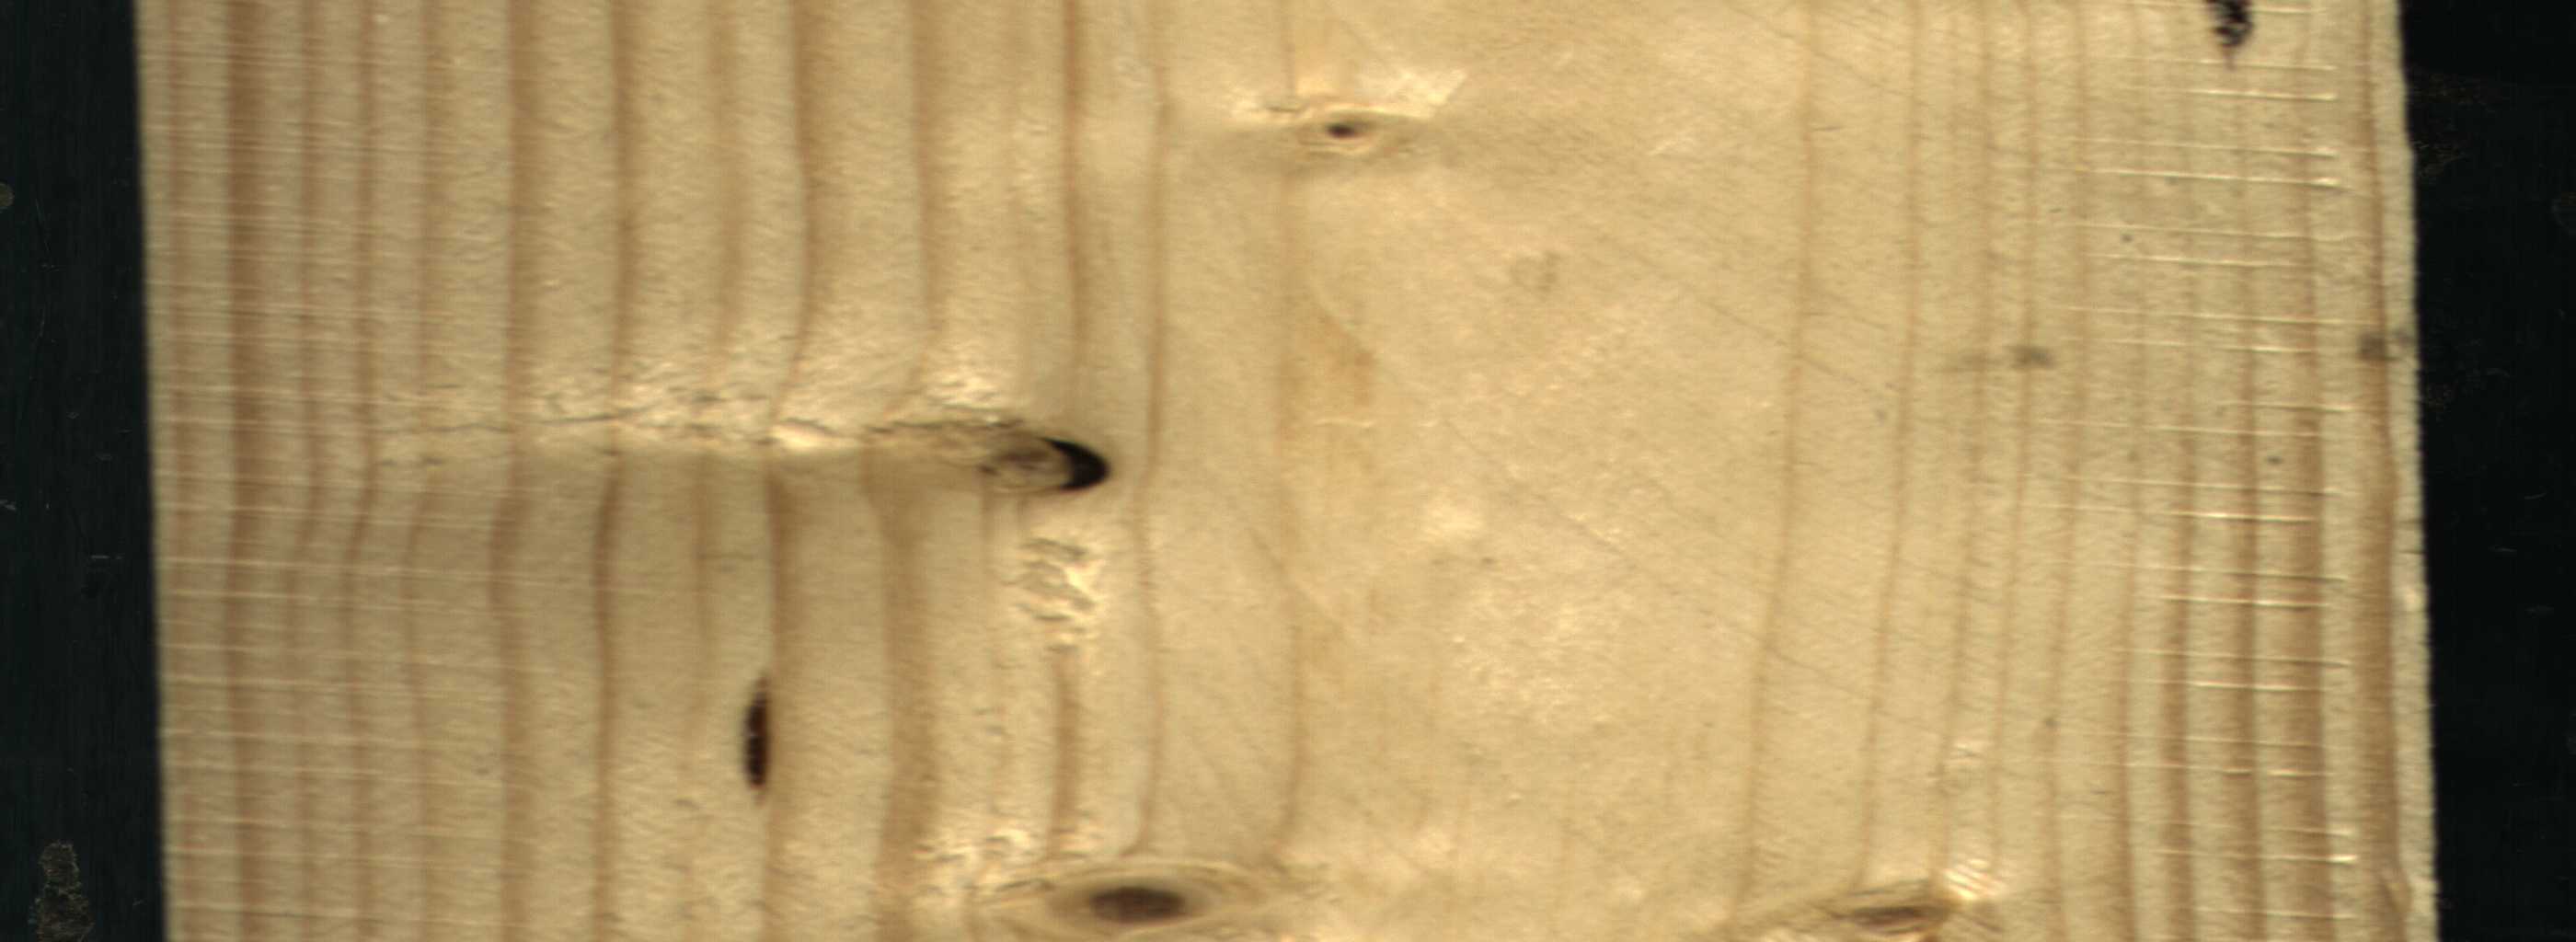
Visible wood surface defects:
resin
resin
Dead_Knot
Dead_Knot
Dead_Knot
Dead_Knot
Dead_Knot
Live_Knot
Live_Knot
Live_Knot